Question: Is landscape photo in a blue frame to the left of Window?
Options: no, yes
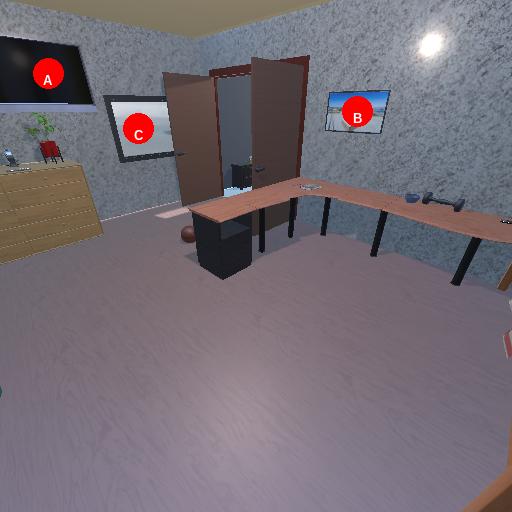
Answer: no